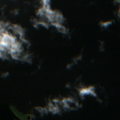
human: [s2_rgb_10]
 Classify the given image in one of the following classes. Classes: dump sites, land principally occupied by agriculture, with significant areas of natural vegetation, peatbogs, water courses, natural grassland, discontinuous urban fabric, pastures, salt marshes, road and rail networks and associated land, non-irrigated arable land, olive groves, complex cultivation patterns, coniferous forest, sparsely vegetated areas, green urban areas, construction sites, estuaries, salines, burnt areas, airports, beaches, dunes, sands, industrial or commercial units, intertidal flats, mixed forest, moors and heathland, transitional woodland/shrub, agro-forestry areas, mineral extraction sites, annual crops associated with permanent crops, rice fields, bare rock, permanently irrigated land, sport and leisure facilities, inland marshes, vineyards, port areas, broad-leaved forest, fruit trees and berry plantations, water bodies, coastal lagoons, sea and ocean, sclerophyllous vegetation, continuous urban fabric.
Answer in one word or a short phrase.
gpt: water bodies